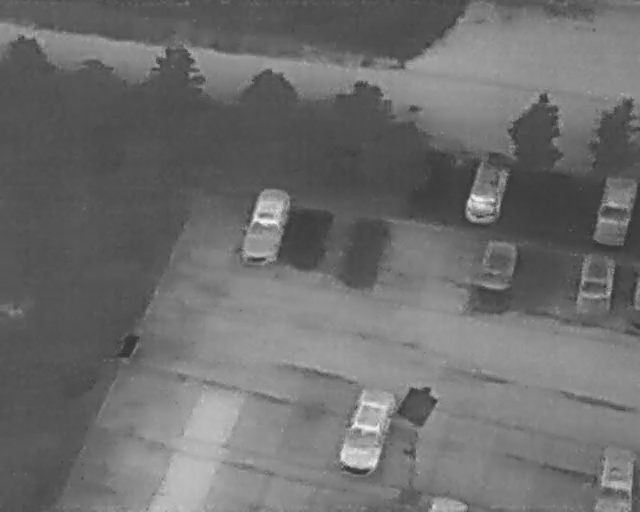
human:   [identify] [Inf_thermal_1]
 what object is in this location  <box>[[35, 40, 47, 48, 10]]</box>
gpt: <ref>1 medium car at the center</ref>